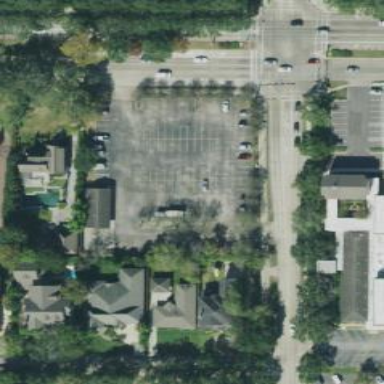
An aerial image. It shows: Parking area.